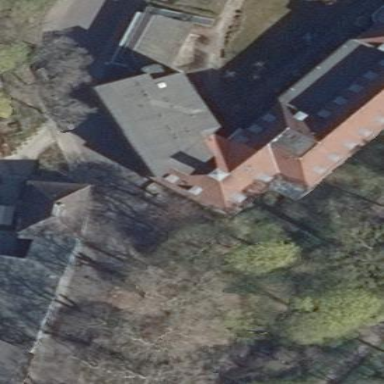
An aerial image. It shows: Hospital building.